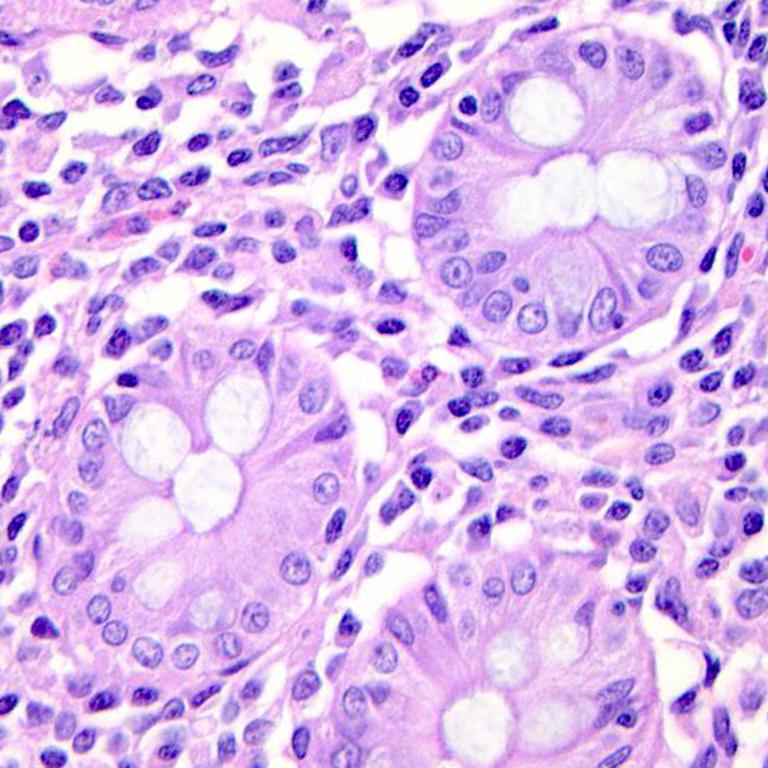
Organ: colon
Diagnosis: benign